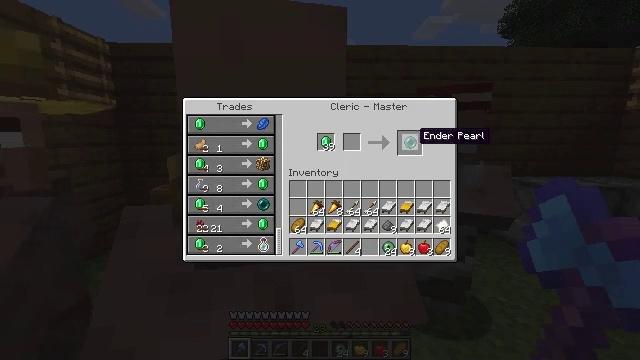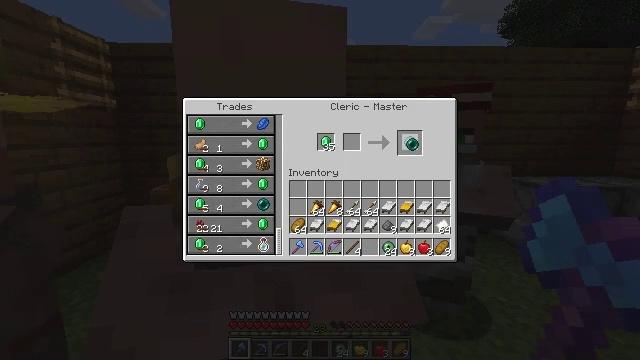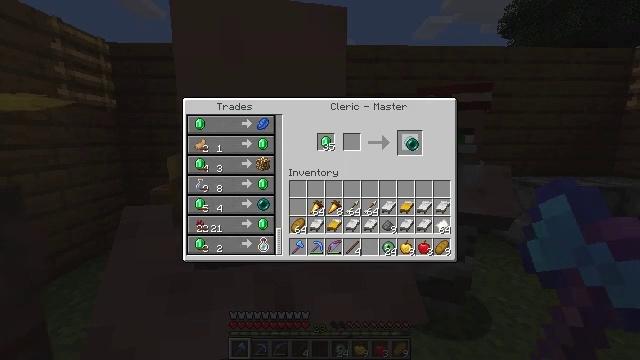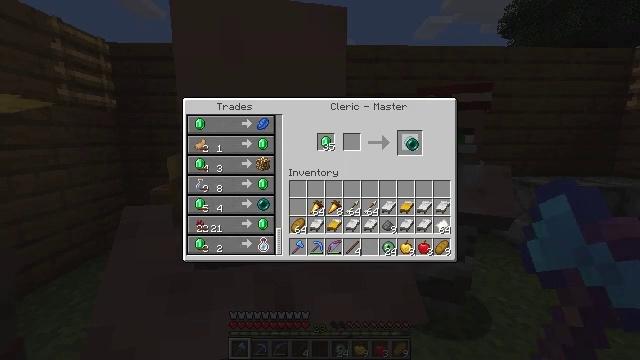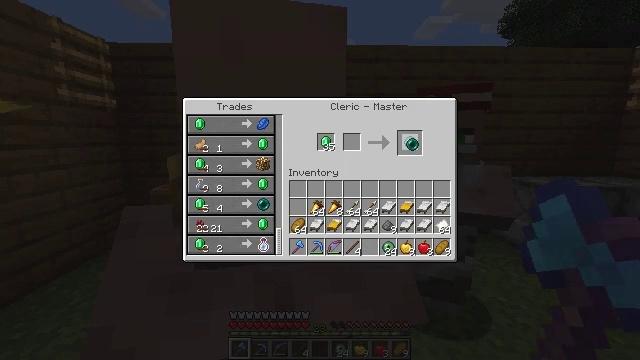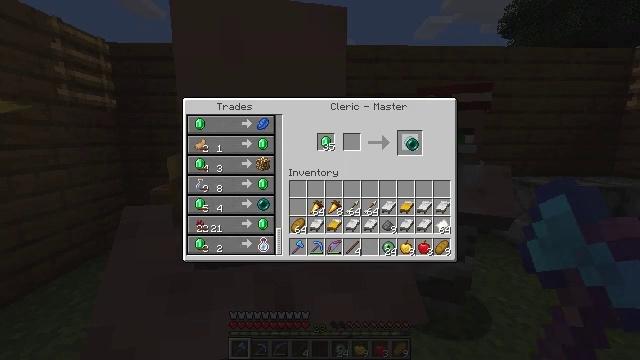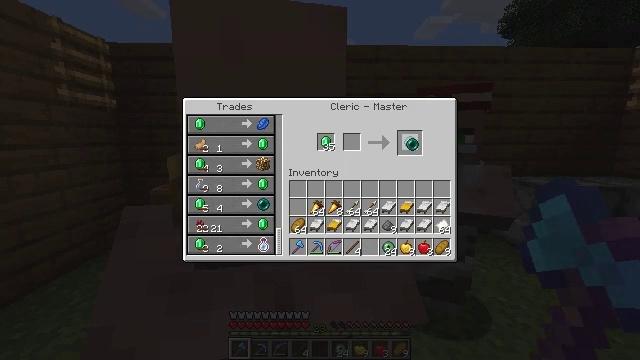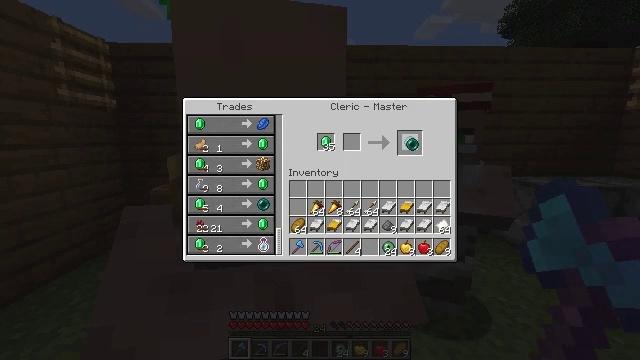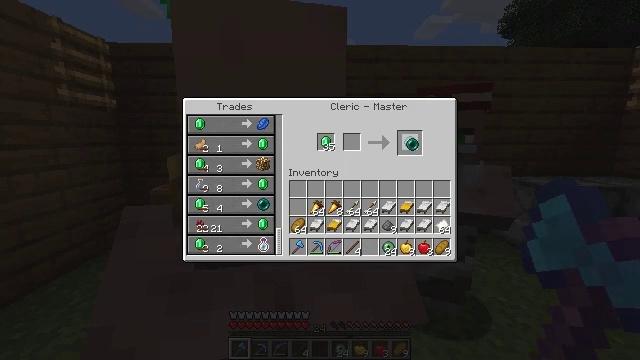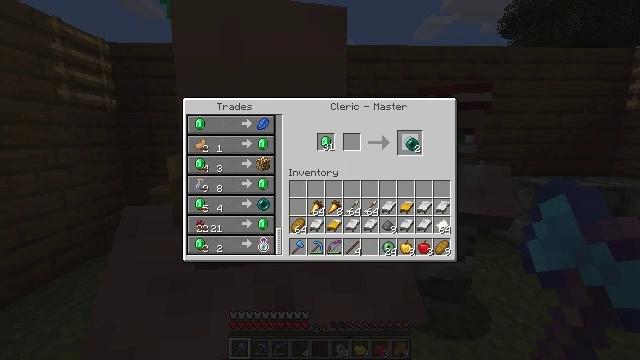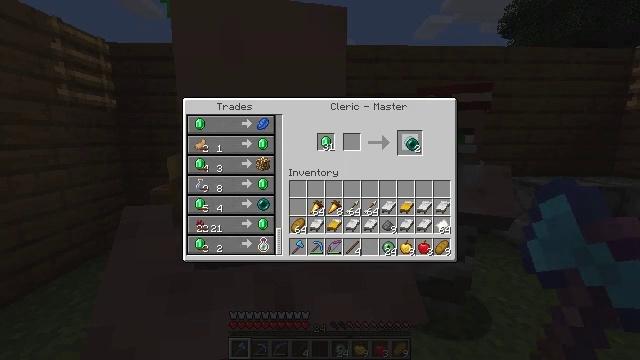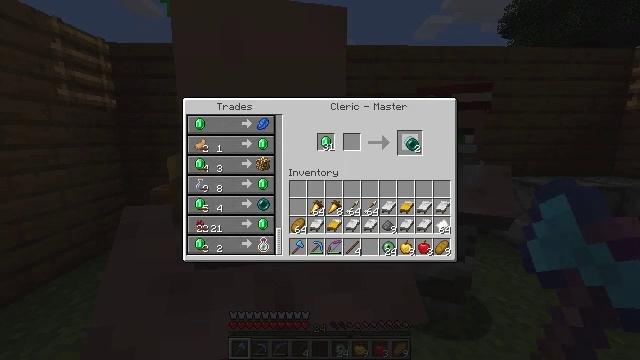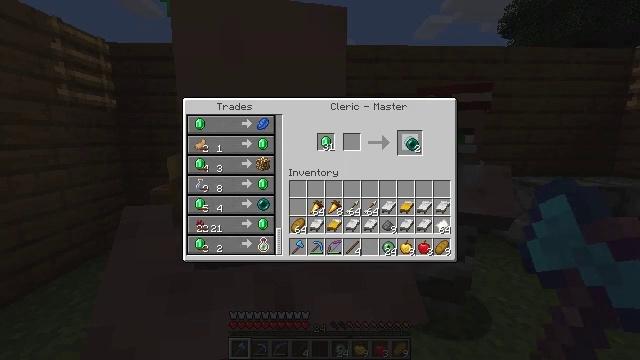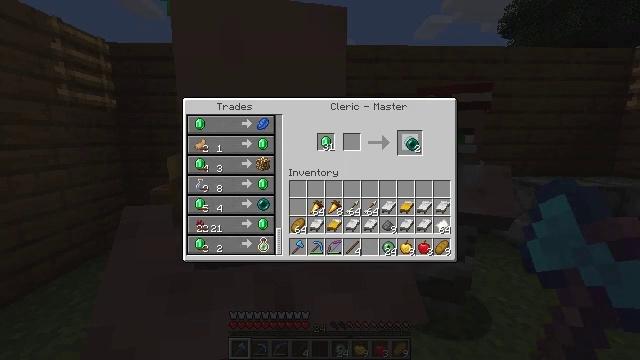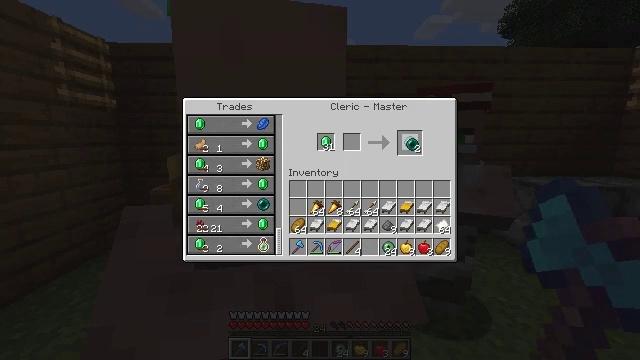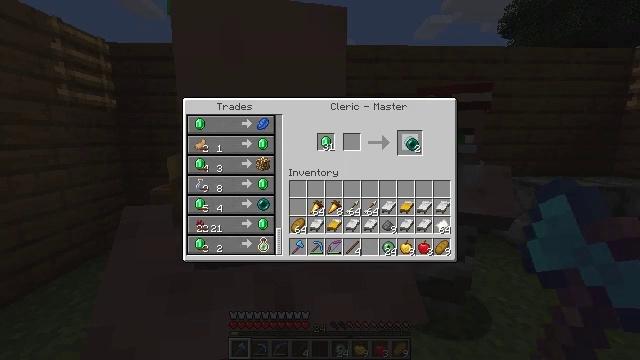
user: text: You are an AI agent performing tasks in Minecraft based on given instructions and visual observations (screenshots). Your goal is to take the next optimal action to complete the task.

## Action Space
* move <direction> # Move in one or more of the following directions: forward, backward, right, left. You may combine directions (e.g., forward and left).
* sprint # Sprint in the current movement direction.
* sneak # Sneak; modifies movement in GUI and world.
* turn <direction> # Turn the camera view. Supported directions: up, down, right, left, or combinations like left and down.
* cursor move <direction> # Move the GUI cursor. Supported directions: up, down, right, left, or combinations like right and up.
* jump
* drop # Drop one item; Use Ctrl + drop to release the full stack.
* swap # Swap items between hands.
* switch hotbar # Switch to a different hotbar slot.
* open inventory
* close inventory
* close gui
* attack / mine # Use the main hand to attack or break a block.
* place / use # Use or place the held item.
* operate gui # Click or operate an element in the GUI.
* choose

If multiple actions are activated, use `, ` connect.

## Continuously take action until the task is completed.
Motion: motion action
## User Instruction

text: Form an ender pearl.
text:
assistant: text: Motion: operate gui
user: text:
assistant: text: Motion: operate gui
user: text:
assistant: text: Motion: operate gui
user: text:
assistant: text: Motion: no_op
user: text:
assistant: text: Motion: no_op
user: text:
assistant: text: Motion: no_op
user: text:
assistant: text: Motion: operate gui
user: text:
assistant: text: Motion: operate gui
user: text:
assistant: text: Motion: no_op
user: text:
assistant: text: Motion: no_op
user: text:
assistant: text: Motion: no_op
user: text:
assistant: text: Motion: no_op
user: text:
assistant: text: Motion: operate gui
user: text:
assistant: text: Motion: operate gui
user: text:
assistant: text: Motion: operate gui
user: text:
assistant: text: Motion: no_op
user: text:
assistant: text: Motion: no_op
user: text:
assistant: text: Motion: no_op
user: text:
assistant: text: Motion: no_op
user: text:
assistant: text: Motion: no_op
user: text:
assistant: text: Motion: no_op
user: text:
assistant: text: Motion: operate gui
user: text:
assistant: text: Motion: operate gui
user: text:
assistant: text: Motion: no_op
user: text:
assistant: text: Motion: no_op
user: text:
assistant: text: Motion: cursor move down
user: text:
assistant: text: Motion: cursor move down
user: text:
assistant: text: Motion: cursor move down
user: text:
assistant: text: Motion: no_op